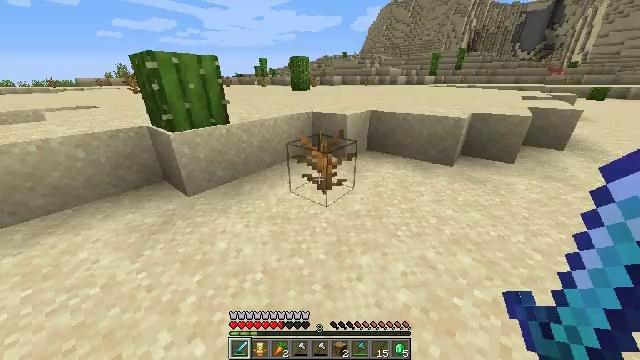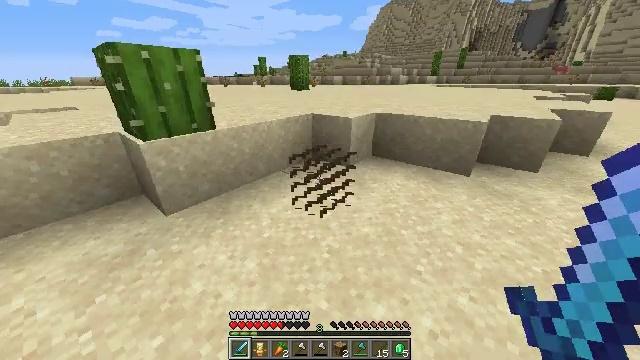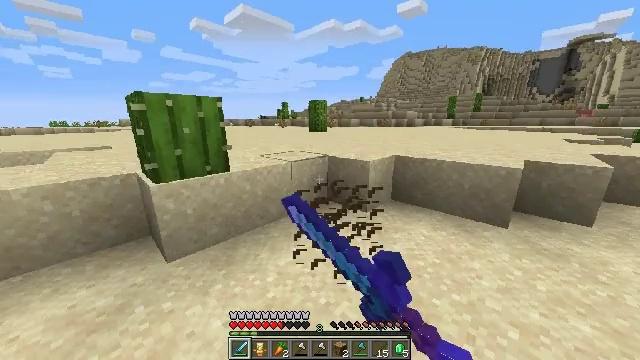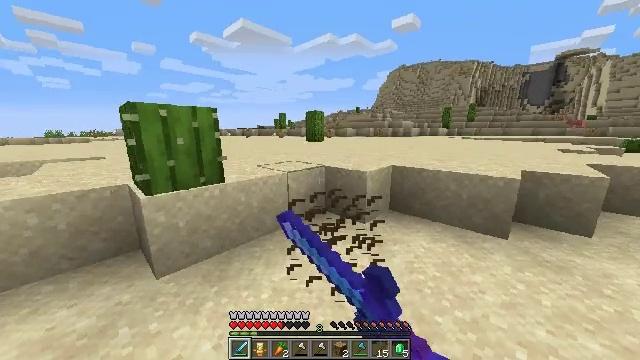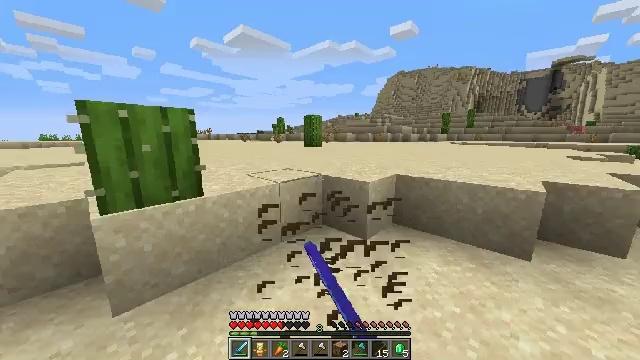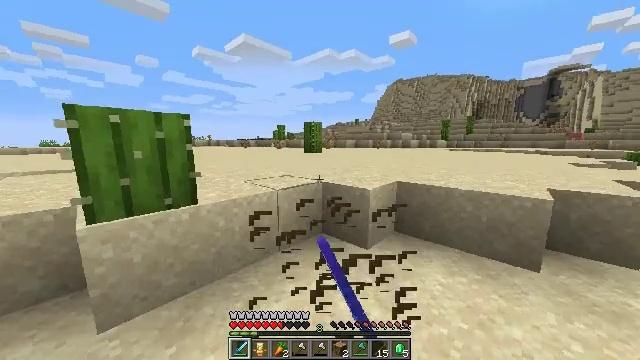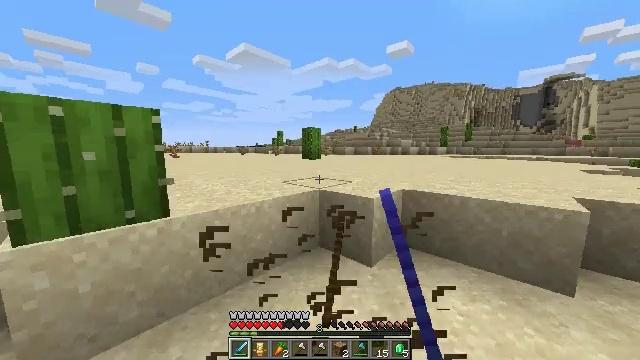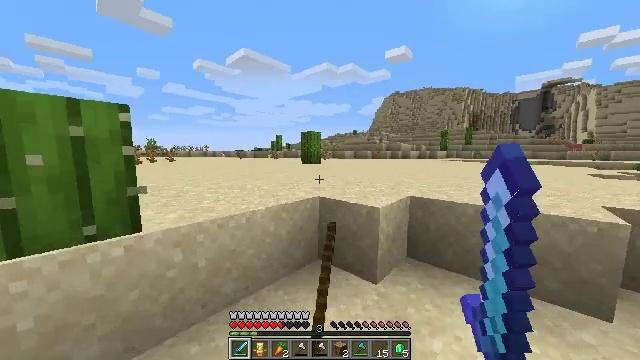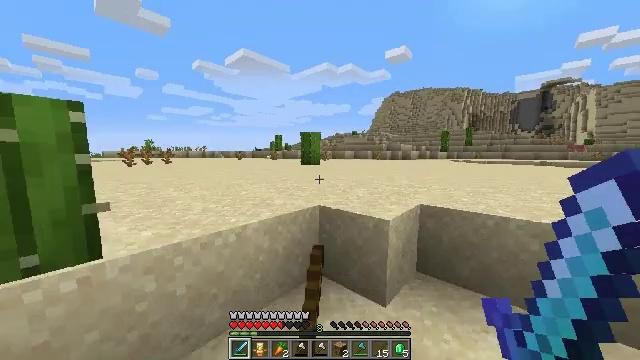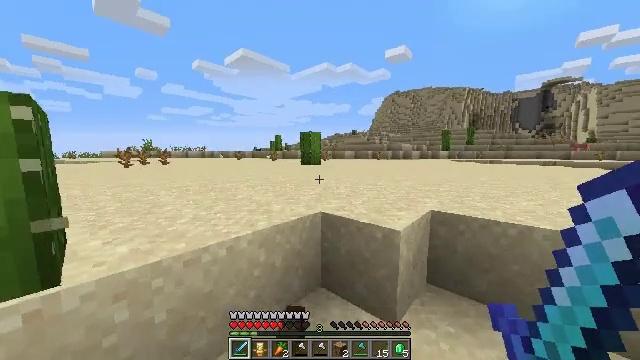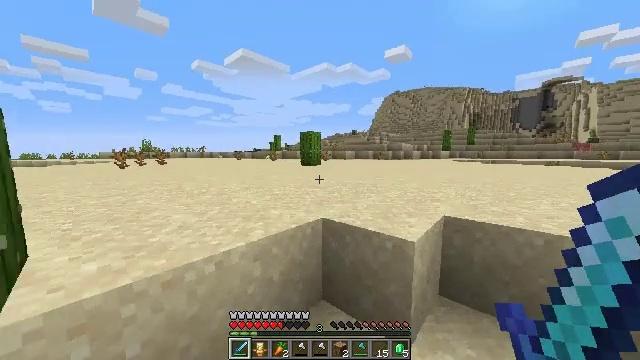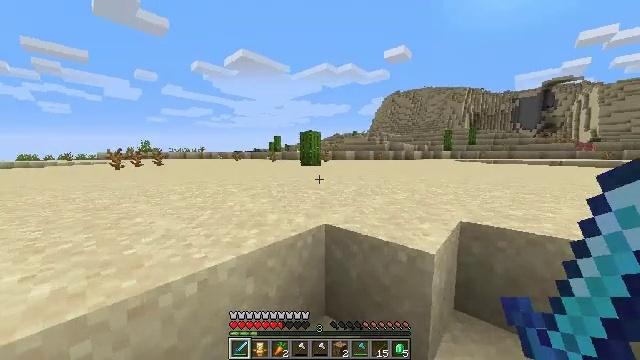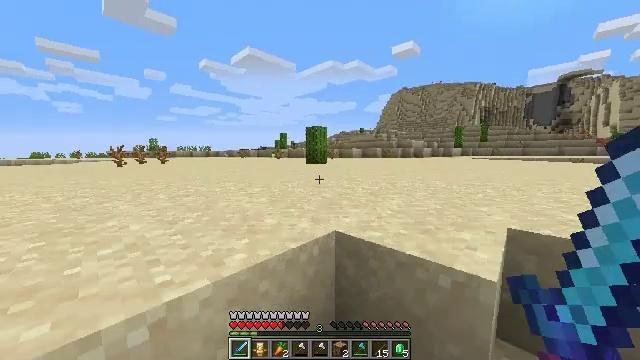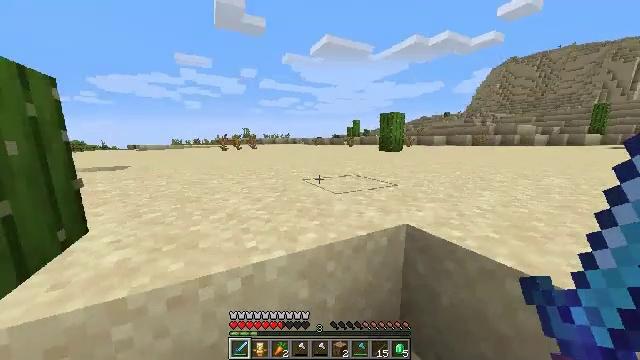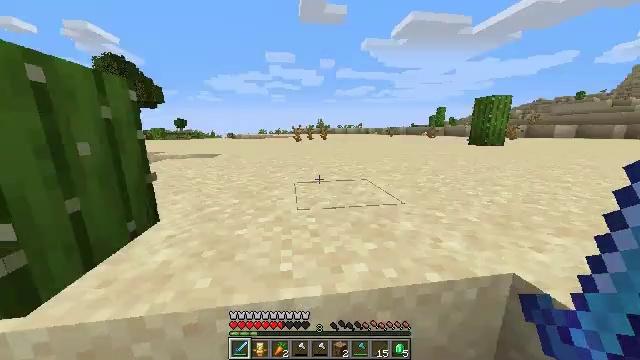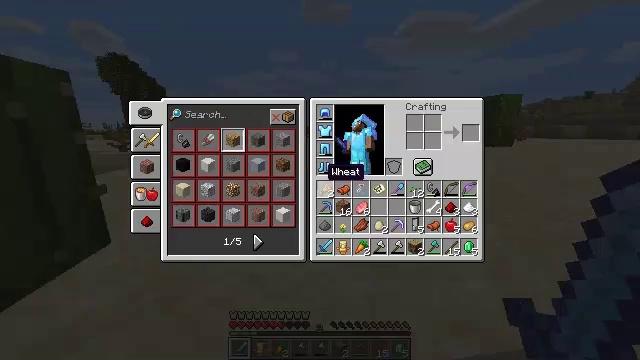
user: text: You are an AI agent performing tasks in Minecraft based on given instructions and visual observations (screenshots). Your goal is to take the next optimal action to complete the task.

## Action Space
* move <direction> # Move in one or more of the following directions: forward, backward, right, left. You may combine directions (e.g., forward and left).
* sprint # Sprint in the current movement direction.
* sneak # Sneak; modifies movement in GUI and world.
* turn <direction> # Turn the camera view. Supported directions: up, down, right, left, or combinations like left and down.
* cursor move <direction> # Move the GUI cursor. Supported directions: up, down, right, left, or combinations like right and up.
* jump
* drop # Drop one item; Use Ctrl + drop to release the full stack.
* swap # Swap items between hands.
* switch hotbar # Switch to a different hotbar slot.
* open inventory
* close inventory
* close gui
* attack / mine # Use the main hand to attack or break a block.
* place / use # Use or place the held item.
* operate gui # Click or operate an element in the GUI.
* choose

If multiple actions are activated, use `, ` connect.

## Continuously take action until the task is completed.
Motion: motion action
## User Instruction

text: Harvest the dead bush.
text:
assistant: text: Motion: move forward, attack / mine
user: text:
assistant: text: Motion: move forward, turn left and up, attack / mine
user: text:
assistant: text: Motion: move forward, turn up
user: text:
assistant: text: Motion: move forward, turn up
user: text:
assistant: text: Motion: move forward, turn up
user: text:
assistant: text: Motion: move forward, turn up
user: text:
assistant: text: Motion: move forward, turn up
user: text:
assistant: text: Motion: move forward
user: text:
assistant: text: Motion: move forward
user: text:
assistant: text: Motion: move forward
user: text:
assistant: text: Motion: move forward
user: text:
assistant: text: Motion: move forward, turn left
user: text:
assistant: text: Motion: move forward, turn left and down
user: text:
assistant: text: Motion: move forward, turn left and down
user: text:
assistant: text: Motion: move forward, open inventory
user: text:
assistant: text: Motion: move forward, open inventory
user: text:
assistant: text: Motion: move forward, open inventory
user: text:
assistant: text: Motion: move forward, open inventory
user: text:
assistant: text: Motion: move forward
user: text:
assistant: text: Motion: move forward
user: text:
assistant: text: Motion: move forward
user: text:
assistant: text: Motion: move forward, cursor move right
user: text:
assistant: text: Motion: move forward, cursor move right
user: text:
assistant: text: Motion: move forward
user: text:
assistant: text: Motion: move forward, cursor move right
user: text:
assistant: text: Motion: move forward, cursor move right
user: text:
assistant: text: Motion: move forward, cursor move right and up
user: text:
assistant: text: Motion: move forward, cursor move right, close inventory
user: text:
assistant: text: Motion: move forward, close inventory
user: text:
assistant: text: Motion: move forward, close inventory